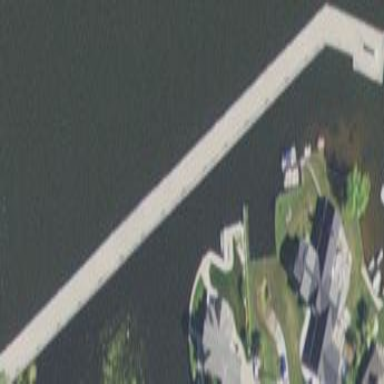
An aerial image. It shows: Breakwater made of concrete.